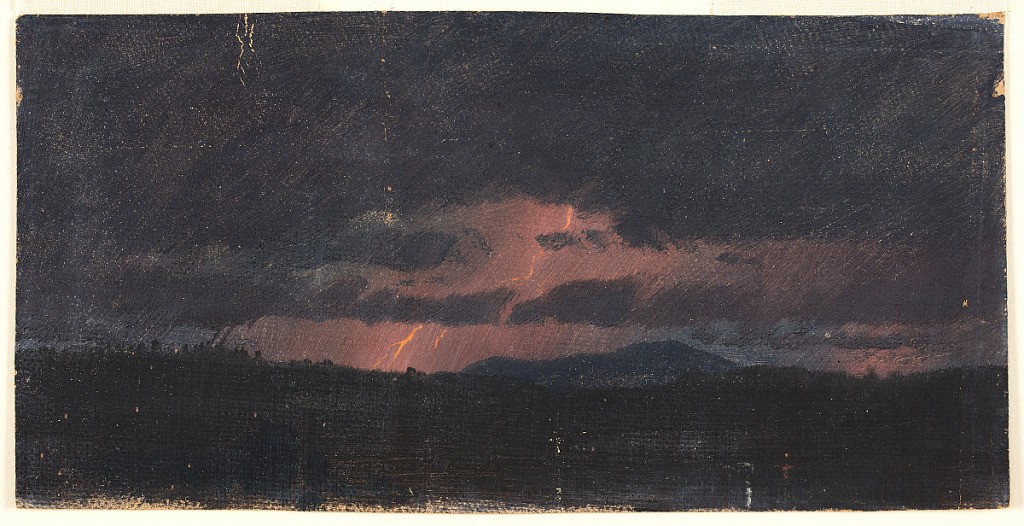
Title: Storm over the Hudson Valley, Hudson, New York
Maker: Frederic Edwin Church, American, 1826–1900
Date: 1865–80
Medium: Brush and oil on canvas
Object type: Drawing
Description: Landscape and meteorological sketch showing a view of a nighttime thunderstorm over the Hudson River Valley, as seen from the artist's estate near Hudson, New York. In lower portion, foreground landscape and mountain silhouette are enshrouded in black. At center, a rose-orange lightning bolt dimly illuminates the landscape and blustery atmosphere. Low clouds intercede between the viewer and the lightning.